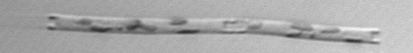
Label: Eucampia_morphytype1